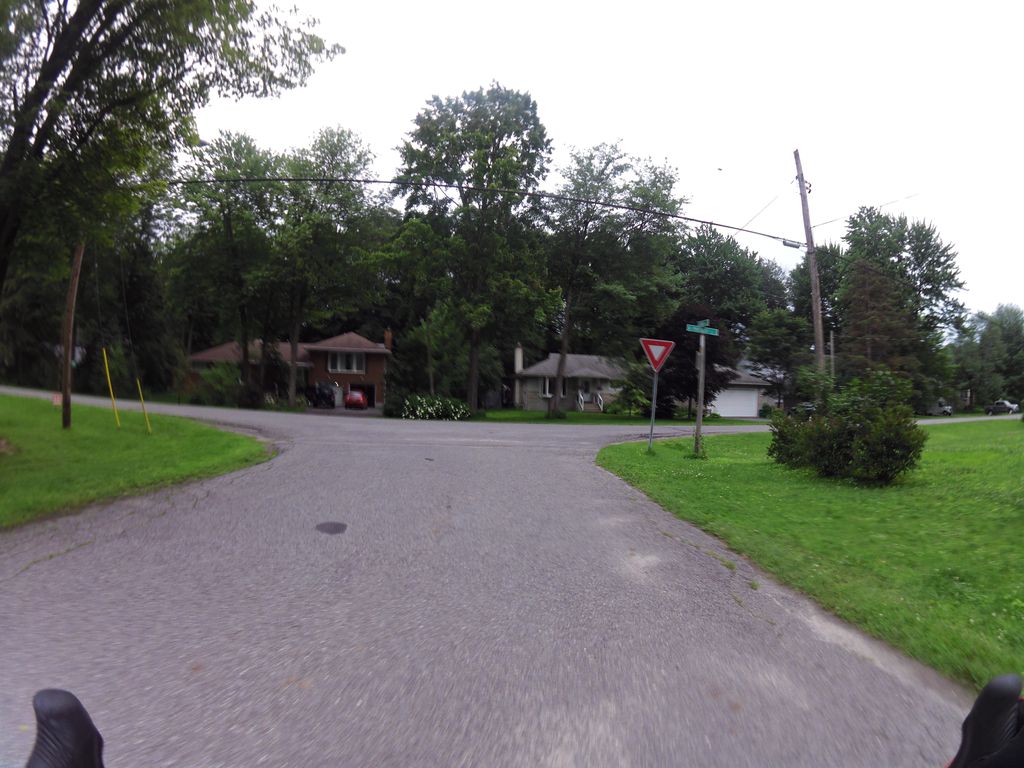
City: ottawa-gatineau